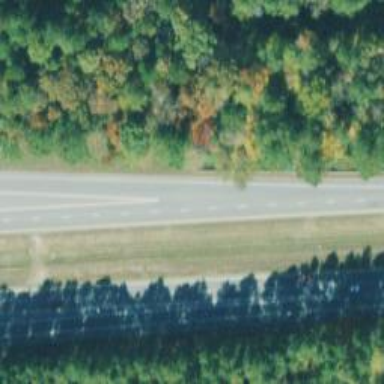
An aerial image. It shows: Trunk link highway with asphalt surface.